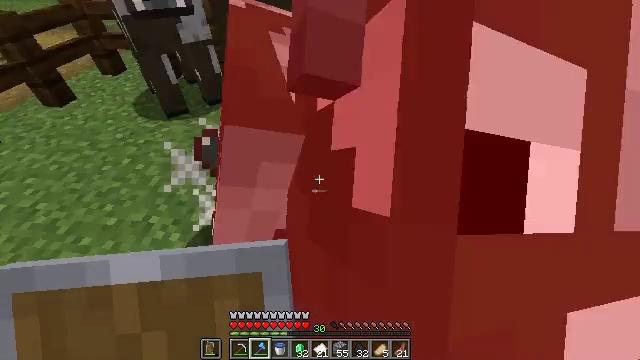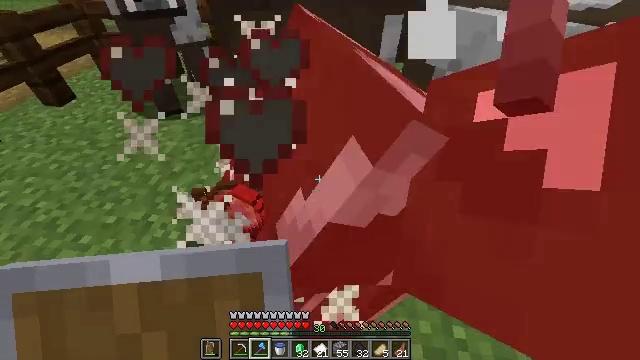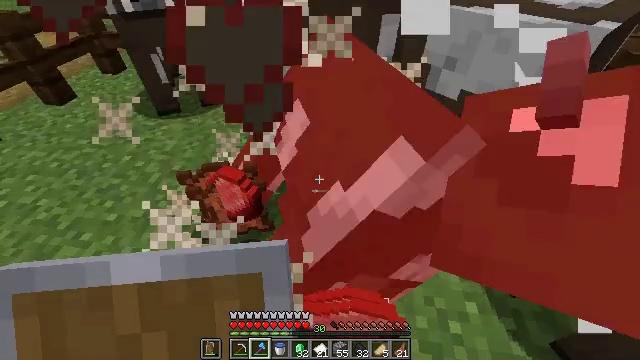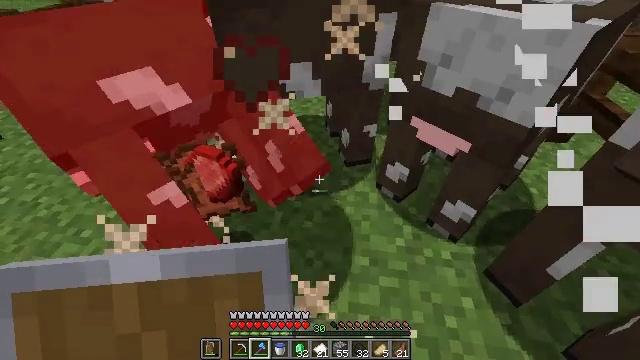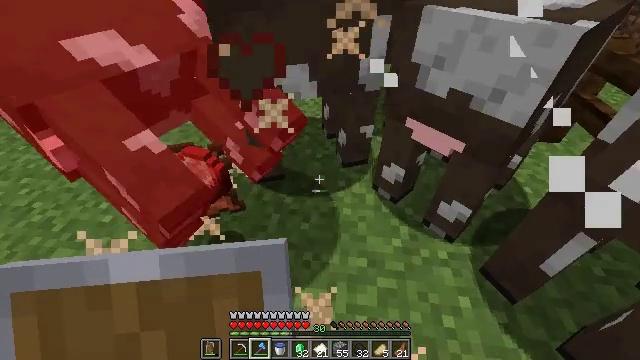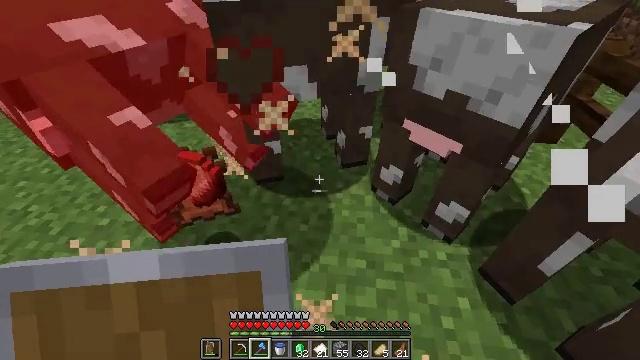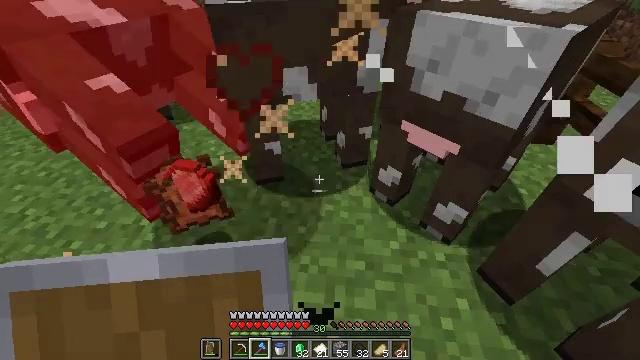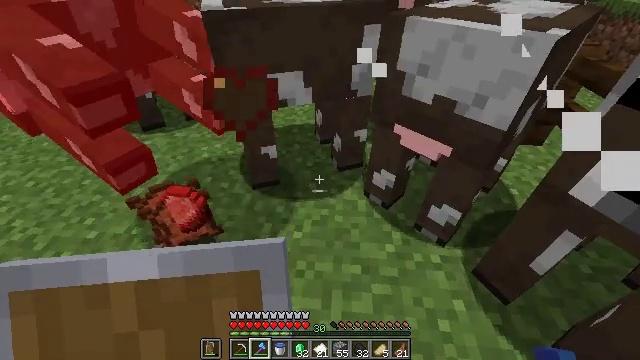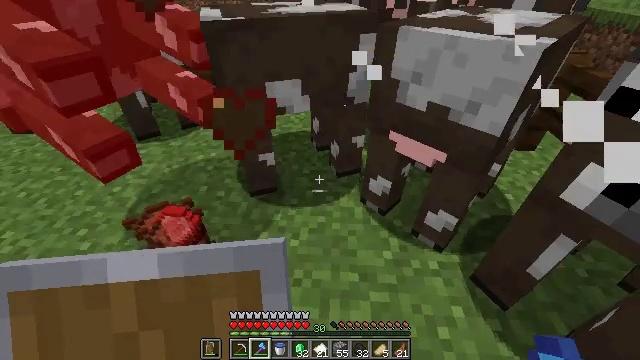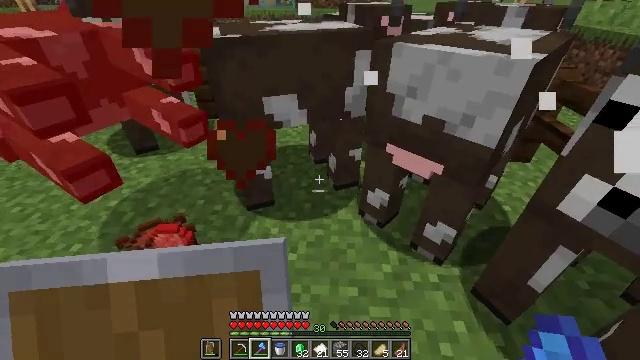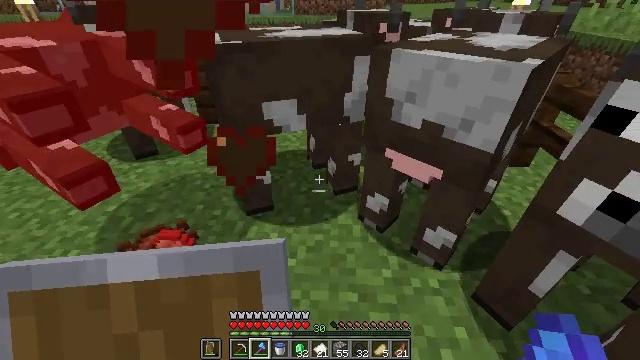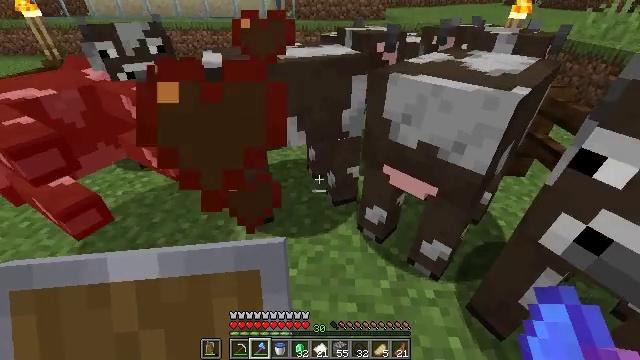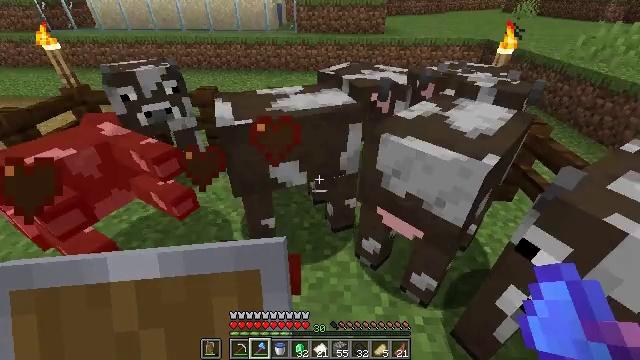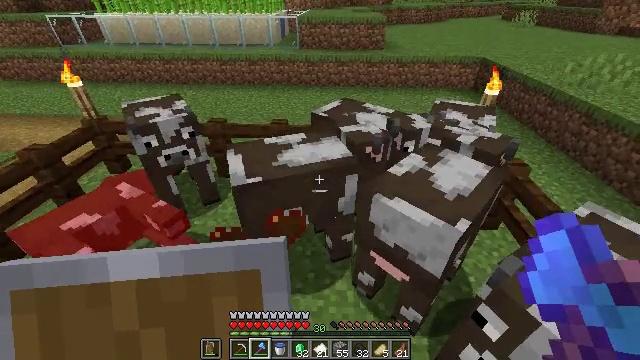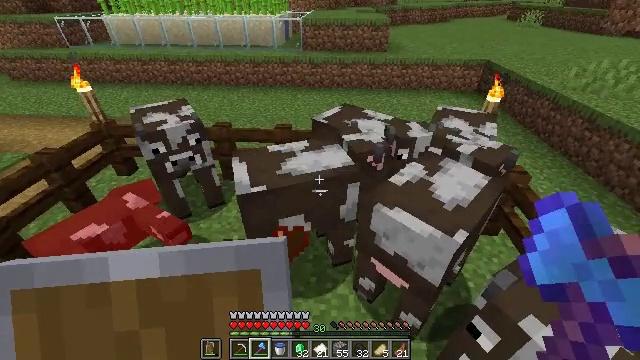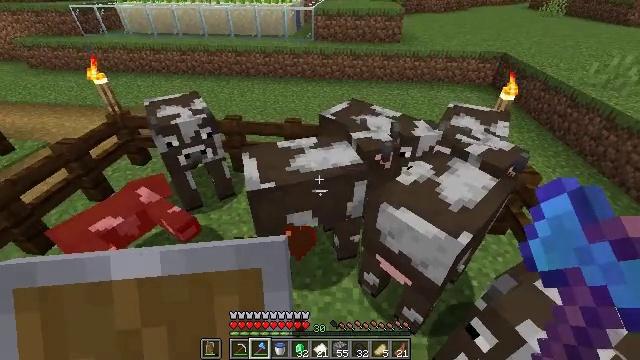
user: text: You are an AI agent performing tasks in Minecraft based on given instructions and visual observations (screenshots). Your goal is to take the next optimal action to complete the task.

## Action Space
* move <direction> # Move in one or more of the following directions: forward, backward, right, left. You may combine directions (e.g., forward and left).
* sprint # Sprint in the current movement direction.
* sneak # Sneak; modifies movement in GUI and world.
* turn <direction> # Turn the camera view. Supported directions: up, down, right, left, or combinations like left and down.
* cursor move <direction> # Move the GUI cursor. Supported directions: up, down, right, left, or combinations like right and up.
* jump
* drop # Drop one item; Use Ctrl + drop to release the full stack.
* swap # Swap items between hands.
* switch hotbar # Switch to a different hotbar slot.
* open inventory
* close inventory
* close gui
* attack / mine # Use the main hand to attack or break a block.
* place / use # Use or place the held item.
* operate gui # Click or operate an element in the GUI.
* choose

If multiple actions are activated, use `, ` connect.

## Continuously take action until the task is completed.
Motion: motion action
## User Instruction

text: Hunt animals.
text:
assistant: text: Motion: no_op
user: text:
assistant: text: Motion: no_op
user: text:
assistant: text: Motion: no_op
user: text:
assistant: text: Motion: no_op
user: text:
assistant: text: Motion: no_op
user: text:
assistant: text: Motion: no_op
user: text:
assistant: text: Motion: turn right and up
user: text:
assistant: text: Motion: turn right and up
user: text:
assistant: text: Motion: turn up
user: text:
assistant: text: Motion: turn up
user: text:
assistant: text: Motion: jump
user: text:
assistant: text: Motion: jump
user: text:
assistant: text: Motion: jump
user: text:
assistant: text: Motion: jump
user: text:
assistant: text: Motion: turn left and down
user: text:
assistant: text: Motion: no_op
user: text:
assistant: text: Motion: no_op
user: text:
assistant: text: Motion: no_op
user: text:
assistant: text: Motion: attack / mine
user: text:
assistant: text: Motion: attack / mine
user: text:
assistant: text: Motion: attack / mine
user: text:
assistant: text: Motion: attack / mine
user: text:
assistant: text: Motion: no_op
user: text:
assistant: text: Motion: no_op
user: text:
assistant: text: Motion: turn left
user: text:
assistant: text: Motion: turn left
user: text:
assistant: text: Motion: turn left and up
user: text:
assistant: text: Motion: turn up
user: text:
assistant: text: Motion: no_op
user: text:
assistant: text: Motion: no_op